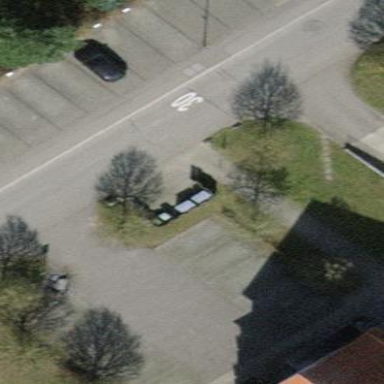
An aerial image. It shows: Parking area with surface.